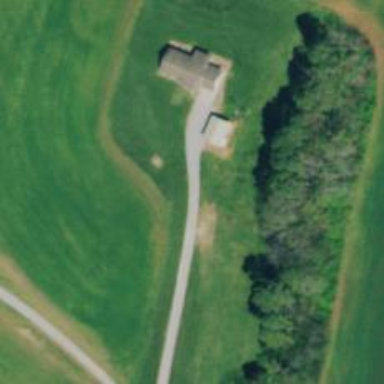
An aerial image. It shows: Driveway leading to service road.